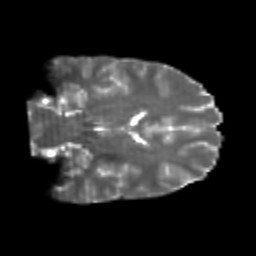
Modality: T2w
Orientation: coronal
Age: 23
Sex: male
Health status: healthy
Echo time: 0.074 s